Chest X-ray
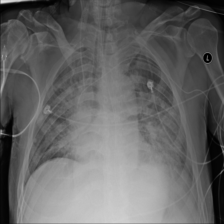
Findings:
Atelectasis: negative
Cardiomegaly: negative
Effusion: negative
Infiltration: negative
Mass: negative
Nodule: negative
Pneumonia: negative
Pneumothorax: negative
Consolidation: negative
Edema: negative
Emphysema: negative
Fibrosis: negative
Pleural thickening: negative
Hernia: negative